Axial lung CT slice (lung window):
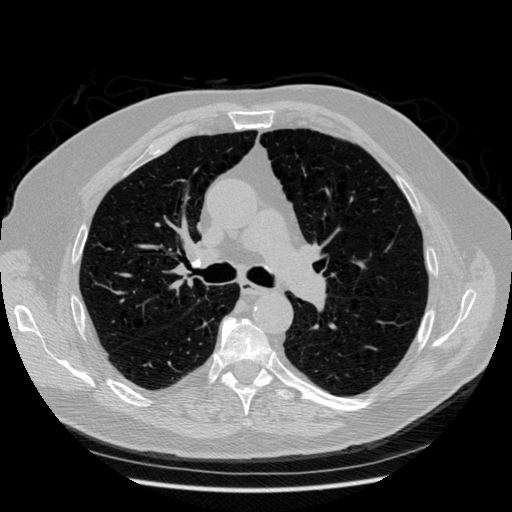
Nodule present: no